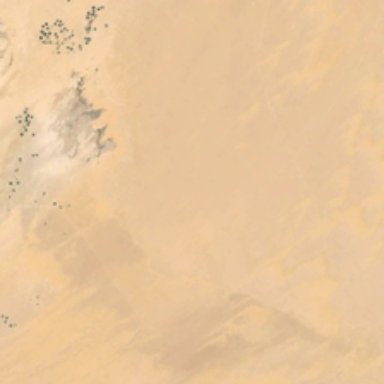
It is a piece of yellow desert .